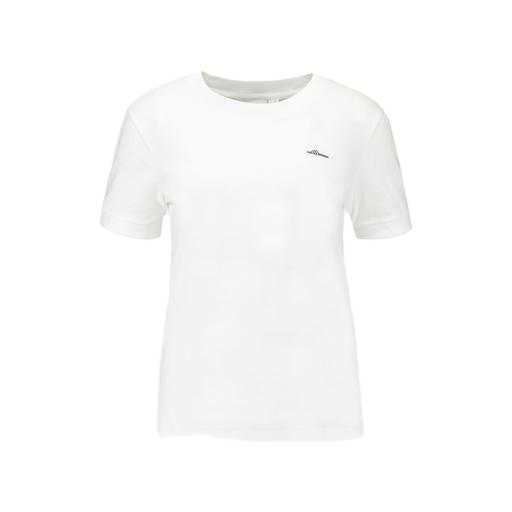
off-white classic t-shirt, only white t-shirt, white classic tee, white background